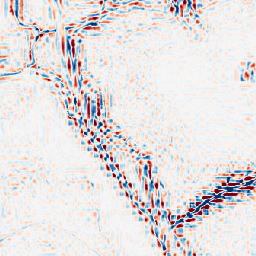
Category: wavelet
Decomposition family: wavelet_reverse_biorthogonal
Decomposition parameters: wavelet: rbio3.5
level: 3
Upsampling method: quadratic
Upsampling parameters: scale: 2
Upsampling scale: 2